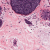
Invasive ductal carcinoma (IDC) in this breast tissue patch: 0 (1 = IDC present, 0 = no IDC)